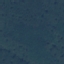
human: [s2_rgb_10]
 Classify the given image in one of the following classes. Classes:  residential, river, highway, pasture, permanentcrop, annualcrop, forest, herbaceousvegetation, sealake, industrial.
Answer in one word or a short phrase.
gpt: Forest